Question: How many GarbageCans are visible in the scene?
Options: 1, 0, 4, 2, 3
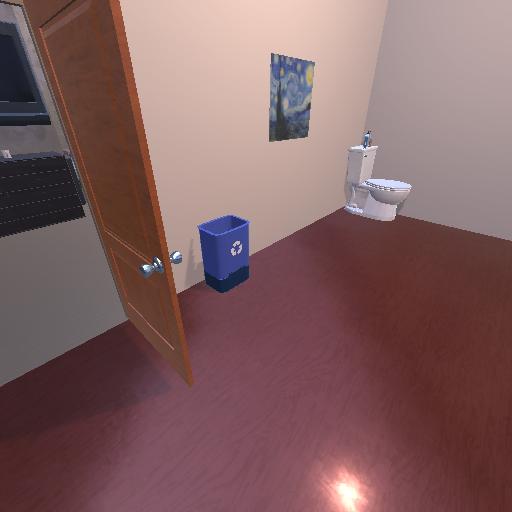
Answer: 1